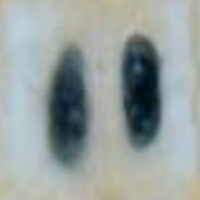
Label: telophase